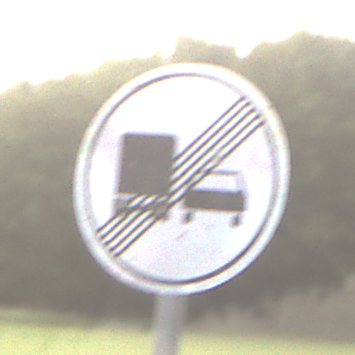
Verkehrszeichen: EndeUeberholverbotKraftfahrzeuge
Umgebung: Outdoor, Nature
Tageszeit: SunriseSunset
Wetter: Clear
Licht: Natural
Jahreszeit: NotSpecified
Kontrast: LowContrast